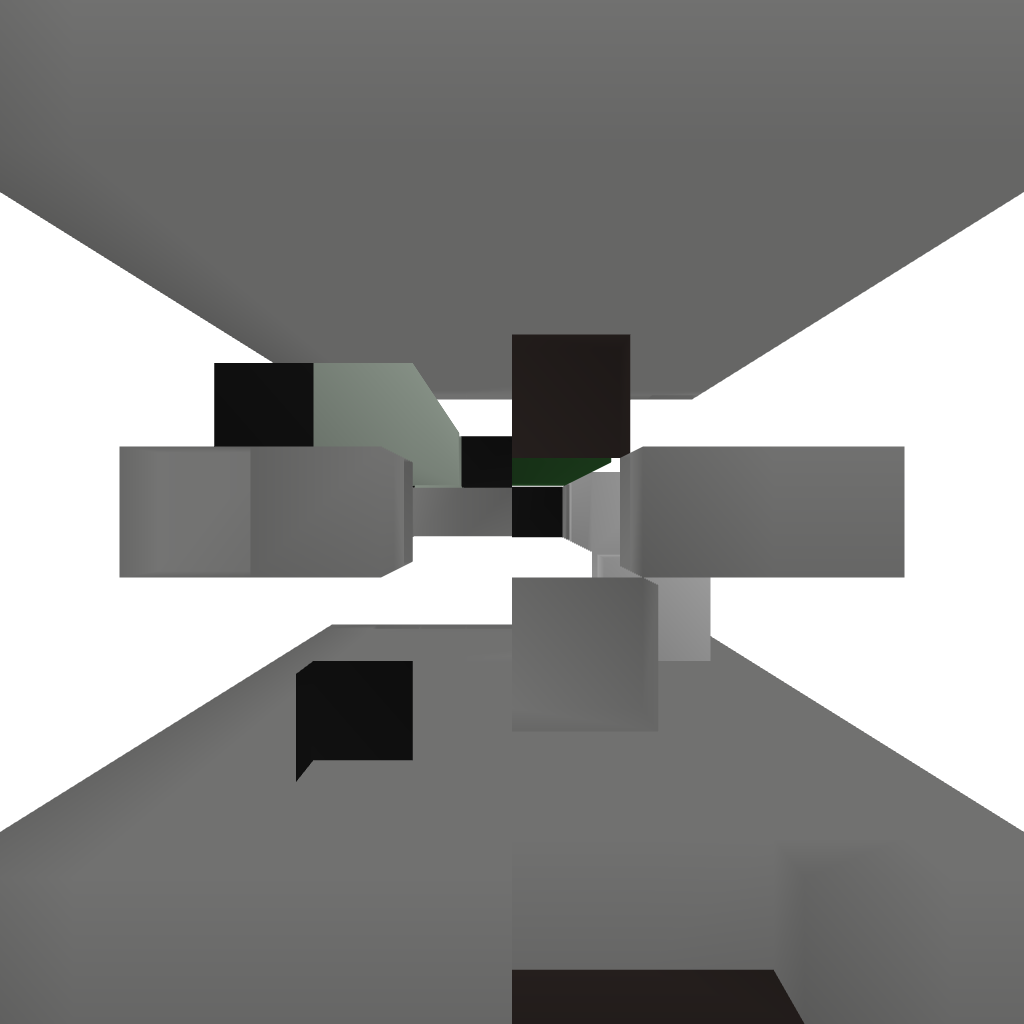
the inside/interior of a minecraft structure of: Nether Wart Farm